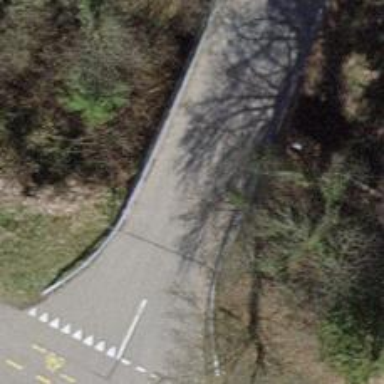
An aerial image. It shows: Unclassified road with asphalt surface is on bridge.